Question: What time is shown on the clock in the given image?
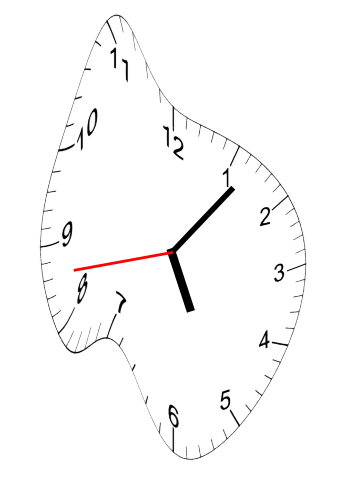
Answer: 05:06:43